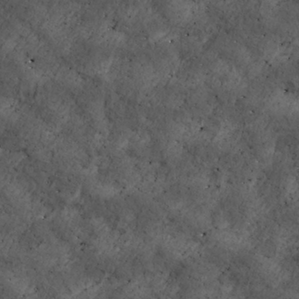
Label: non_frost